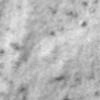
Label: no_change